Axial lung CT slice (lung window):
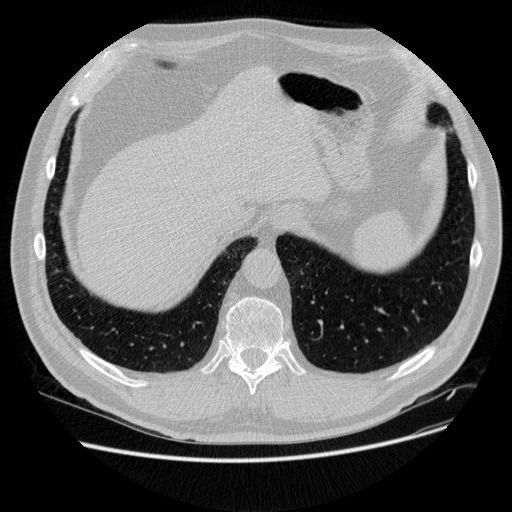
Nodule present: no